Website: bh-photo
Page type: receipt
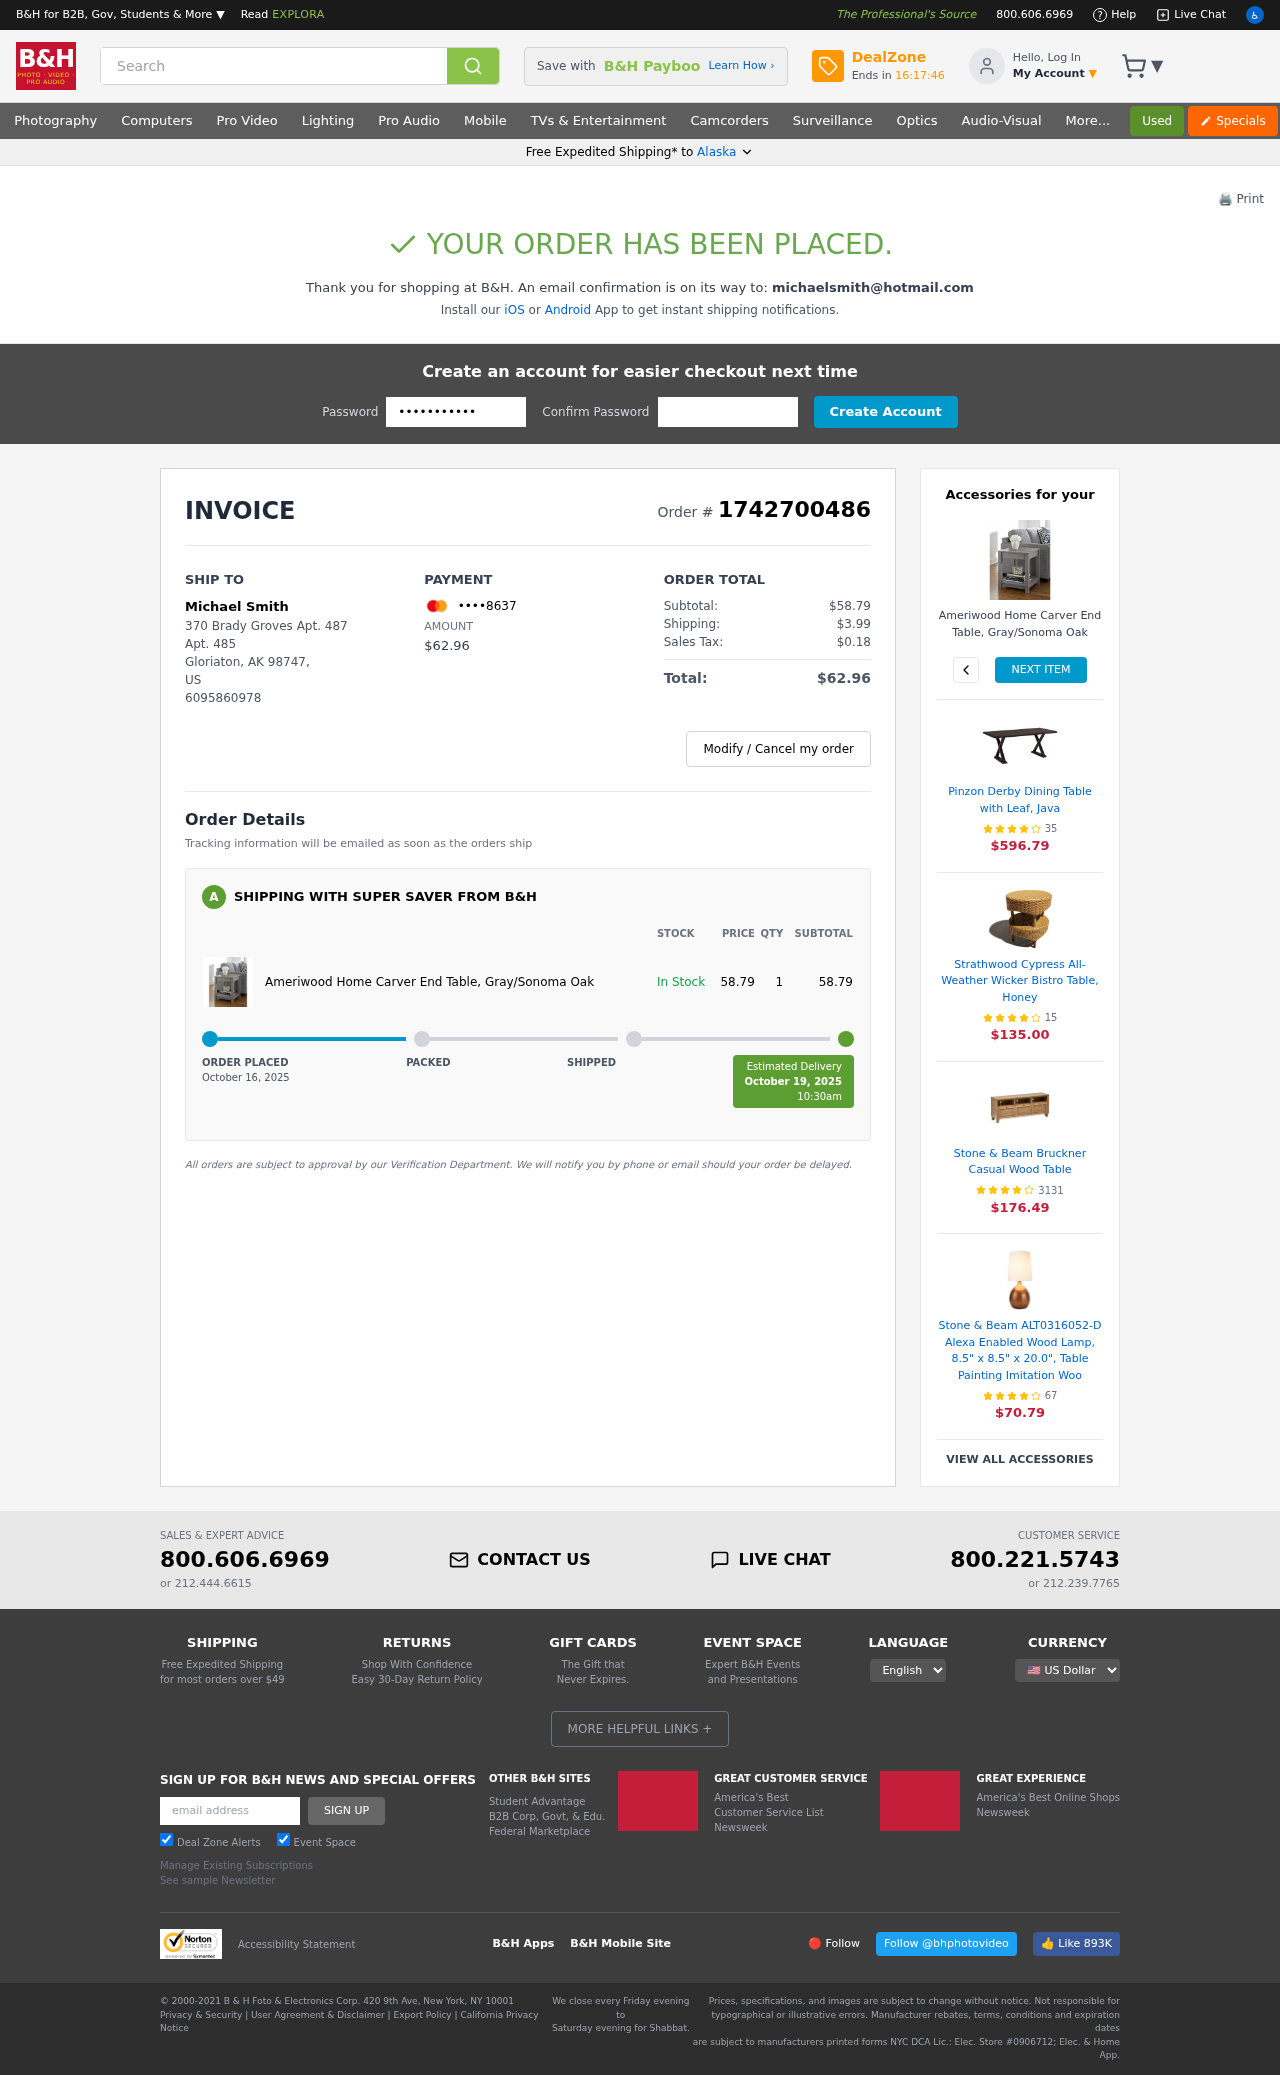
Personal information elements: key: PII_CARD_LAST4
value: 8637
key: PII_CITY
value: Gloriaton
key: PII_EMAIL
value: michaelsmith@hotmail.com
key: PII_FULLNAME
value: Michael Smith
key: PII_PHONE
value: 6095860978
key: PII_POSTCODE
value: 98747
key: PII_STATE
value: Alaska
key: PII_STATE_ABBR
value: AK
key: PII_STREET
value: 370 Brady Groves Apt. 487
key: PII_STREET2
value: Apt. 485
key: PII_COUNTRY_CODE
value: US
Product elements: key: PRODUCT1_NAME
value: Ameriwood Home Carver End Table, Gray/Sonoma Oak
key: PRODUCT1_PRICE
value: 58.79
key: PRODUCT1_QUANTITY
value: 1
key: PRODUCT1_NAME2
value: Ameriwood Home Carver End Table, Gray/Sonoma Oak
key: PRODUCT2_NAME
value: Pinzon Derby Dining Table with Leaf, Java
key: PRODUCT2_NUM_RATINGS
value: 35
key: PRODUCT2_PRICE
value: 596.79
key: PRODUCT3_NAME
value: Strathwood Cypress All-Weather Wicker Bistro Table, Honey
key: PRODUCT3_NUM_RATINGS
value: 15
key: PRODUCT3_PRICE
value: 135.00
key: PRODUCT4_NAME
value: Stone & Beam Bruckner Casual Wood Table
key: PRODUCT4_NUM_RATINGS
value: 3131
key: PRODUCT4_PRICE
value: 176.49
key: PRODUCT5_NAME
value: Stone & Beam ALT0316052-D Alexa Enabled Wood Lamp, 8.5" x 8.5" x 20.0", Table Painting Imitation Woo
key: PRODUCT5_NUM_RATINGS
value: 67
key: PRODUCT5_PRICE
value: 70.79
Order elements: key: ORDER_ID
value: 1742700486
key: ORDER_TOTAL
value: $62.96
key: ORDER_SUBTOTAL
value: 58.79
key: ORDER_SUBTOTAL
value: $58.79
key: ORDER_SHIPPING_COST
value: $3.99
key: ORDER_TAX
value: $0.18
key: ORDER_DATE
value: October 16, 2025
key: ORDER_DELIVERY_DATE
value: October 19, 2025
Search elements: key: HEADER_SEARCH
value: Search